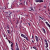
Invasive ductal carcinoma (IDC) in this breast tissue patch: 1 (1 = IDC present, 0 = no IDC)